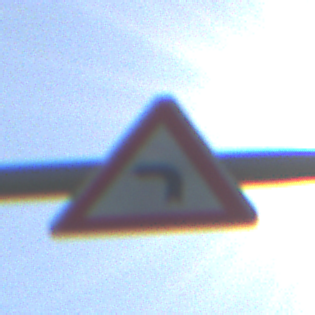
Verkehrszeichen: KurveLinks
Umgebung: Outdoor, Nature
Tageszeit: Midday
Wetter: Clear
Licht: Natural
Jahreszeit: NotSpecified
Kontrast: HighContrast